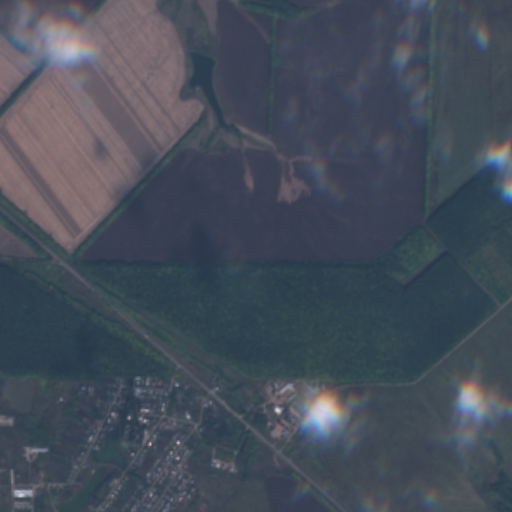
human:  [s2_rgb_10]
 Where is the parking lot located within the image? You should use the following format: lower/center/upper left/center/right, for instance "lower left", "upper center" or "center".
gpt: The parking lot is located in the lower center of the image.
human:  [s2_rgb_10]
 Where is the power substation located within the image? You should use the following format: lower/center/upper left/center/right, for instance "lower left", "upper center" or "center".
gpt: The power substation is located in the lower center of the image.
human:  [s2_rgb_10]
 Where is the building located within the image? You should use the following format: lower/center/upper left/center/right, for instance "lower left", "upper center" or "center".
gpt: There is no building in the image.